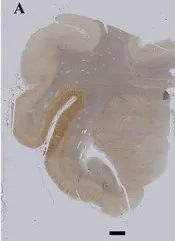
Detection of amyloid plaques in the patient's CNS. (A) Amygdala and rostral hippocampus, entorhinal cortex, and transentorhinal cortex. AT8 immunohistochemistry with Verhoeff myelin counterstain. BAR = 2 mm.
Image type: pathology (immunostaining)